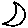
Label: moon